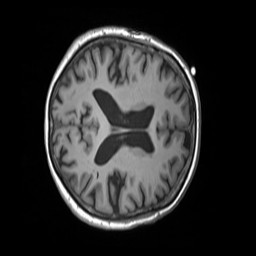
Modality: T1w
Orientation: axial
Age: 68
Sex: female
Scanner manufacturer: siemens
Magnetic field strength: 3 T
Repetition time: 1.55 s
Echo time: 0.00234 s